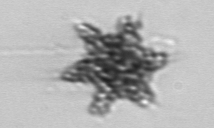
Label: Dictyocha